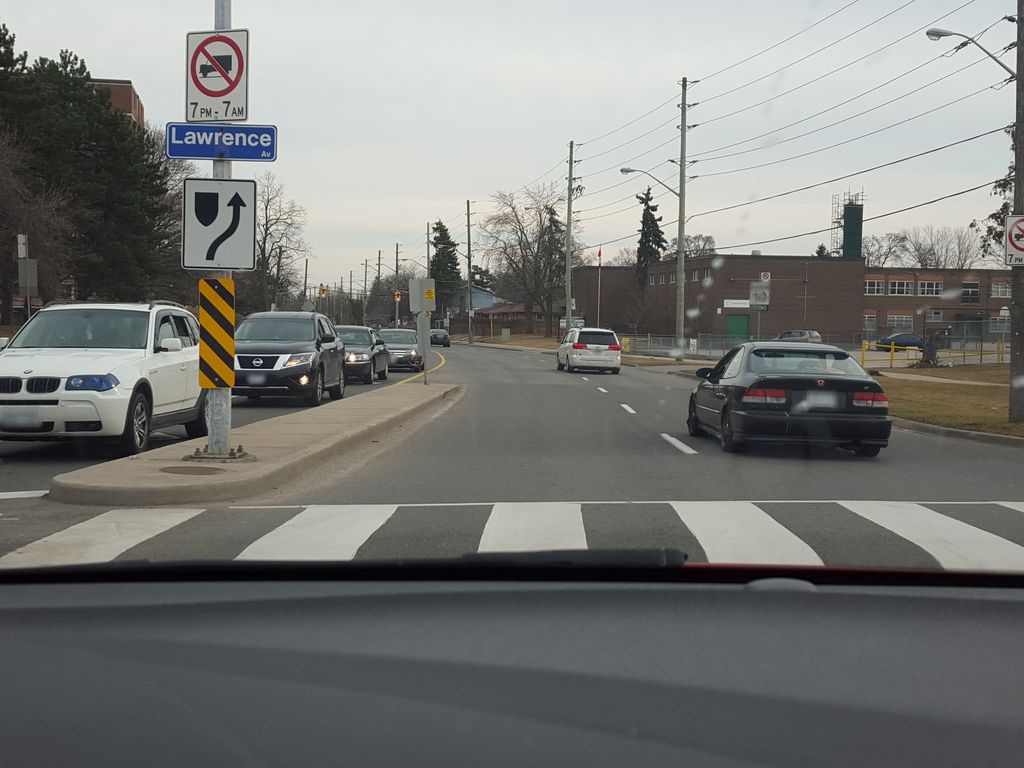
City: toronto